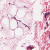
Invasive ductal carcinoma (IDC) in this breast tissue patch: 0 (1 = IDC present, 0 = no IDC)